Aerial crown-view tile of a tropical tree (Barro Colorado Island, Panama), acquired 20250414:
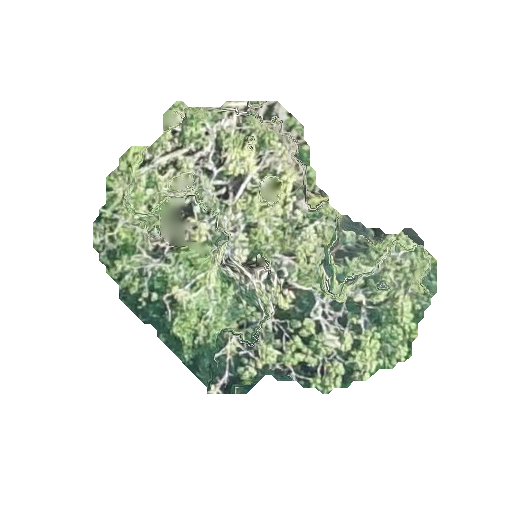
Species: Cecropia insignis
GBIF accepted scientific name: Cecropia insignis
Crown area: 98.954 m²